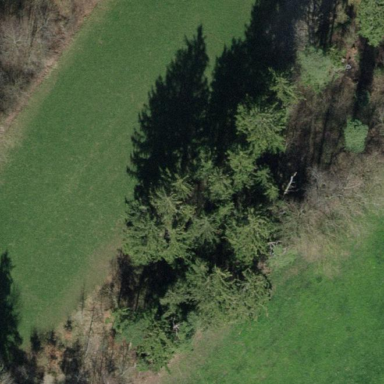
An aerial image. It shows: Forest area.